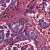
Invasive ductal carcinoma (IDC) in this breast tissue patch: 1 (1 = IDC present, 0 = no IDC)